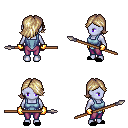
a pixel art fantasy rpg character, female body template, dark elf, purple skin, blue vest, magenta pants, white blonde swoop hairstyle, gold gloves, black slippers, spear, four views (front, back, left, right), 2x2 character sprite sheet, small pixel art, hard edges, no anti-aliasing